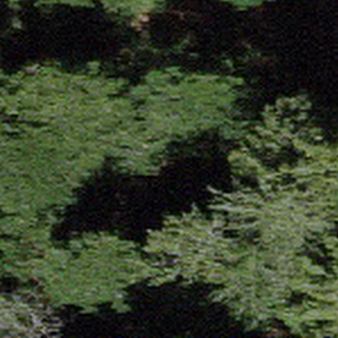
Label: other